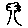
Label: tree